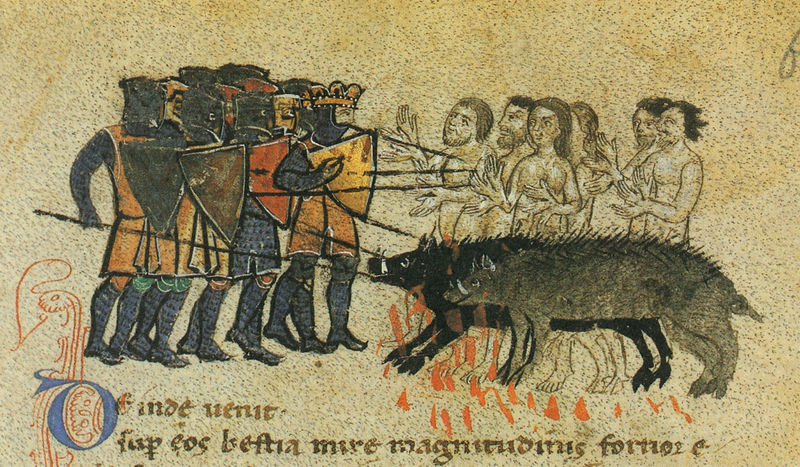
Titel: Alexanderroman
Institution: Leipzig, Stadtbibliothek
Schlagwörter: blau, feuer, gemälde, kampf, mann, nackt, frauen, gelb, menschen, frau, männer, hunde, rot, beige, leute, gold, krone, holzschnitt, schrift, graphik, schweine, könig, lanze, soldaten, schild, blut, schwein, buch, seite, bewaffnet, illustration, schilder, text, waffen, helm, ritter, jagd, rüstung, helme, jäger, lanzen, speer, speere, wildschwein, sklaven, bedrohen, latein, schilde, rüstungen, wildschweine, buchmalerei, kettenhemd